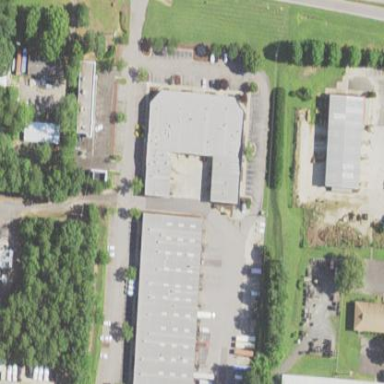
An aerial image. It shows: Commercial building.